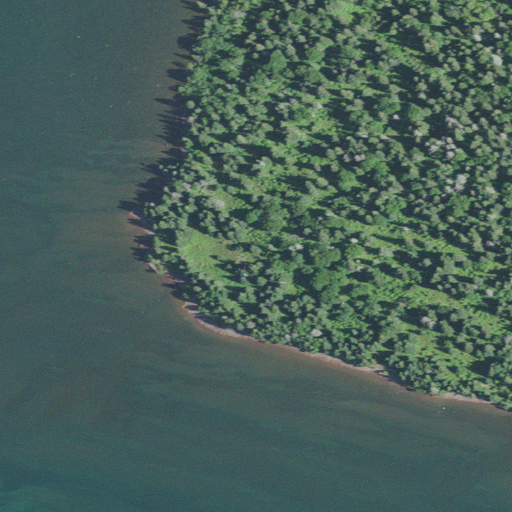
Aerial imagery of cape in Michigan named Rainbow Point containing open water, mixed forest, evergreen forest, woody wetlands, herbaceous wetlands, and barren land